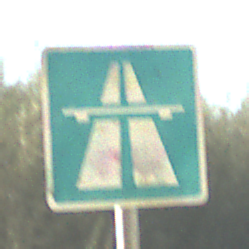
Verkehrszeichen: Autobahn
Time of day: MorningAfternoon
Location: Outdoor (Nature)
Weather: PartlyCloudy
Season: NotSpecified
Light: Natural